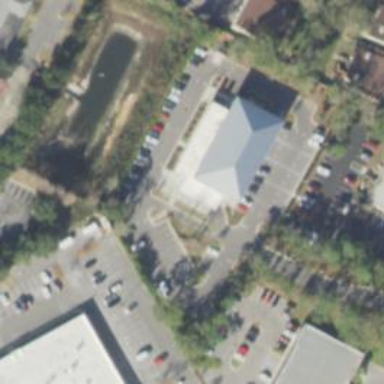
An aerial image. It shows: Parking space.